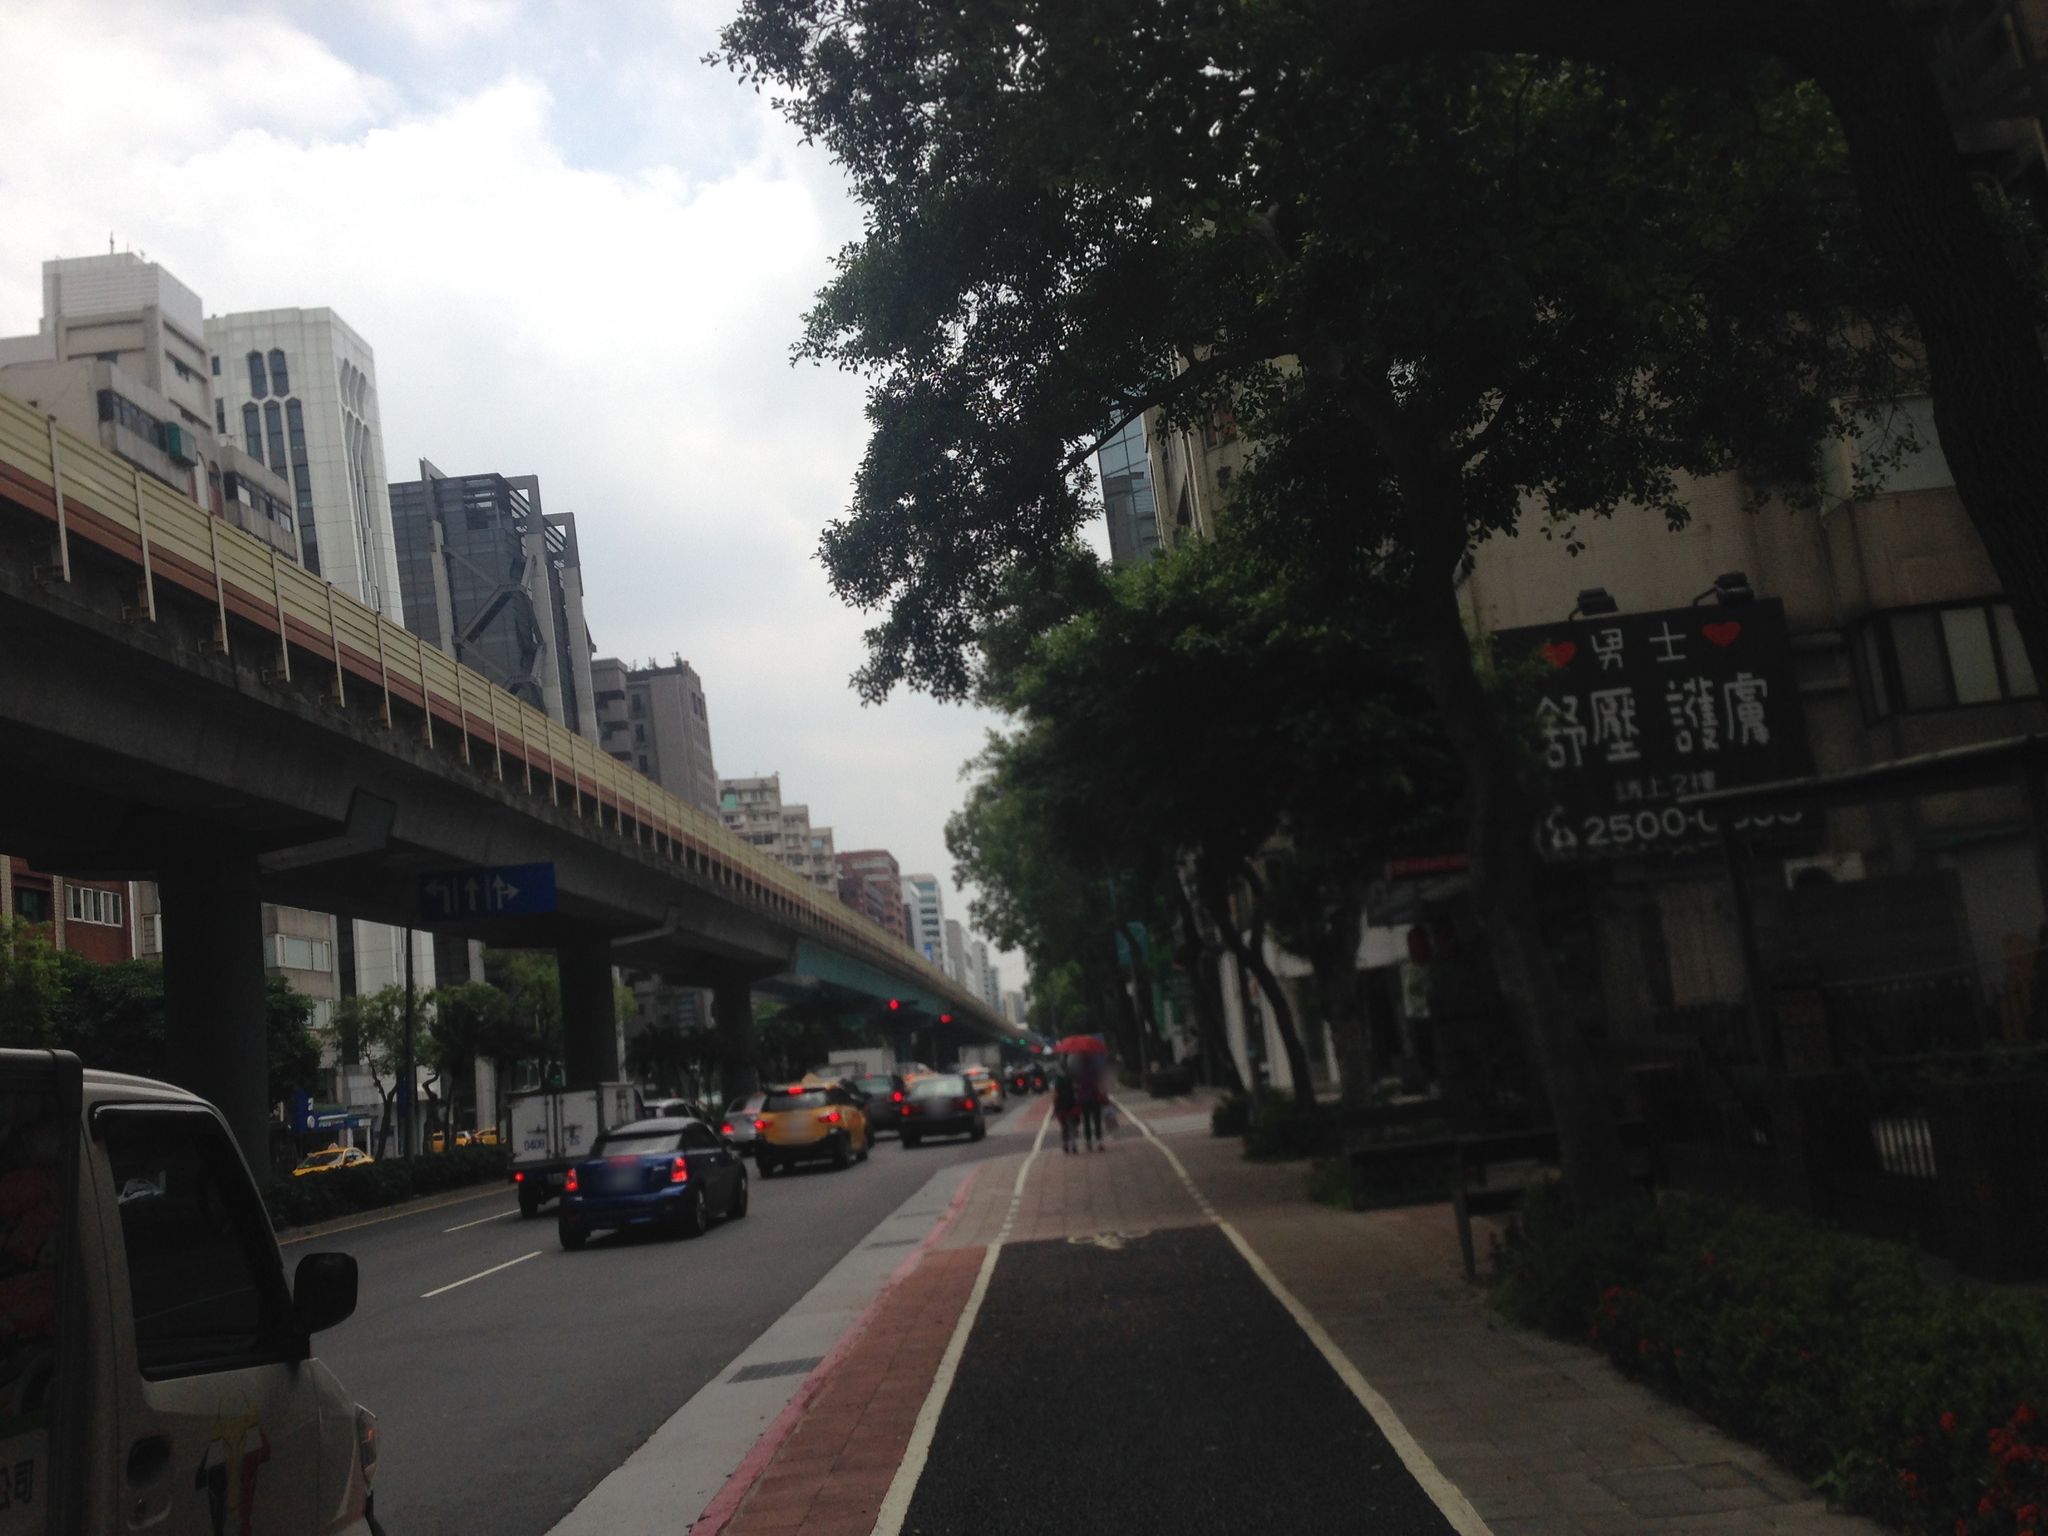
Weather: cloudy
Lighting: day
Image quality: good
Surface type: driving surface
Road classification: secondary
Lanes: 4
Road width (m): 2.0
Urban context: urban centre
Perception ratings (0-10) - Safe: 4.45, Lively: 8.43, Beautiful: 5.27, Boring: 1.11, Depressing: 4.96, Wealthy: 6.26